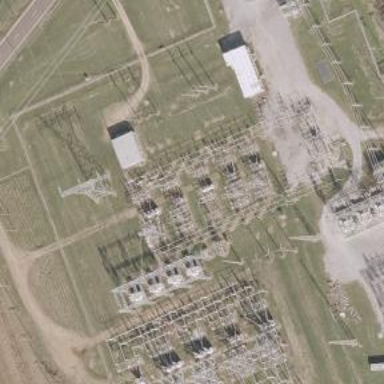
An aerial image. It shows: Switch for power supply.